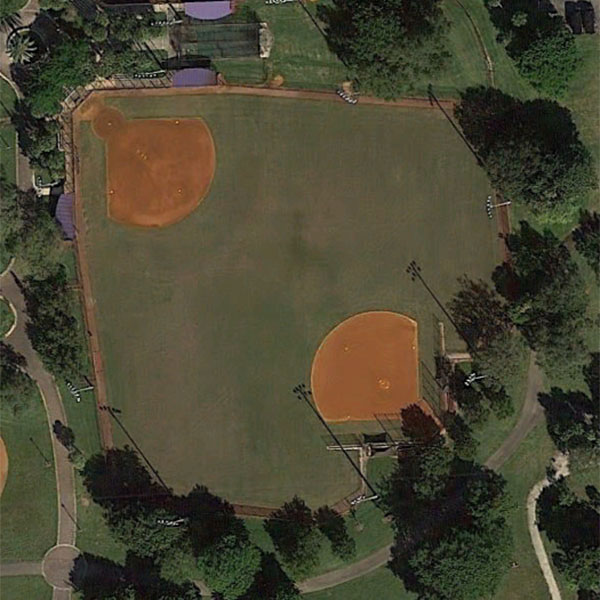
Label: BaseballField